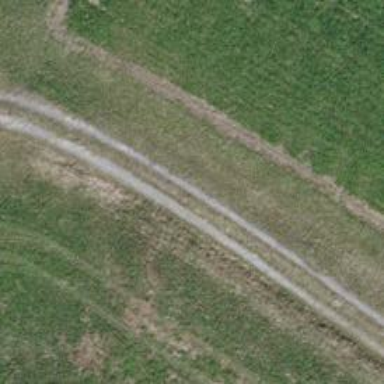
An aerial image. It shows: Track with grade2 tracktype.